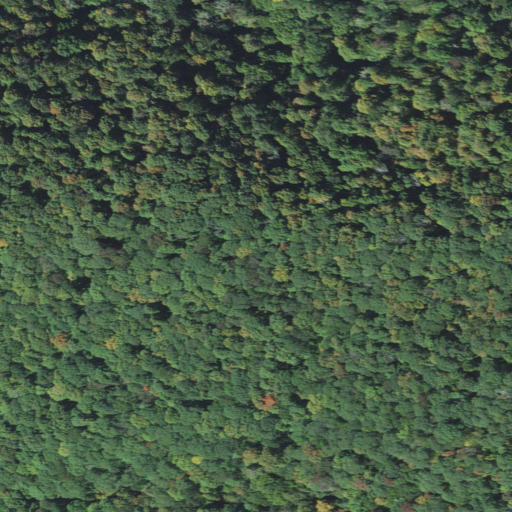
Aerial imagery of ridge(s) in North Carolina named Shell Ridge containing only deciduous forest